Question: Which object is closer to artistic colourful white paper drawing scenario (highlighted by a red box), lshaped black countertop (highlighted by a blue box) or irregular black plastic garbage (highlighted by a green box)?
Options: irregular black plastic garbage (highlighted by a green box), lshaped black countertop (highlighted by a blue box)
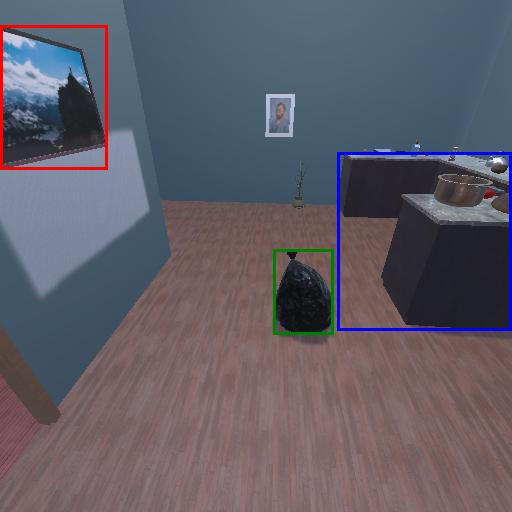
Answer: irregular black plastic garbage (highlighted by a green box)